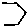
Label: hexagon